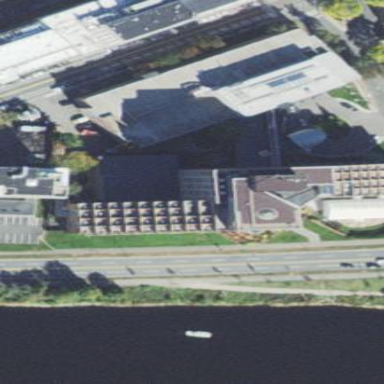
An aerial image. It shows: Hotel.